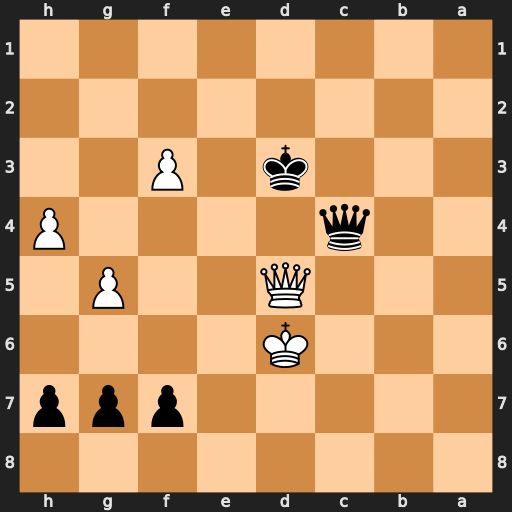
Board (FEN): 8/5ppp/3K4/3Q2P1/2q4P/3k1P2/8/8
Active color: b
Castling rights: -
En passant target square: -
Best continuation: Qxd5+ Kxd5 Ke3 Ke5 Kxf3